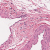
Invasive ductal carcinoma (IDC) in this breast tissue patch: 0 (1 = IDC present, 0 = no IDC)